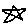
Label: star